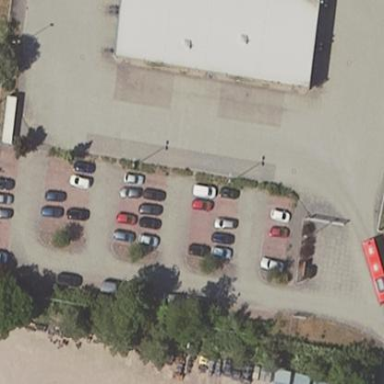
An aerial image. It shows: Parking area.